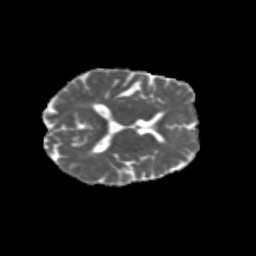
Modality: MD
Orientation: axial
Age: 61
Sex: male
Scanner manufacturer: siemens
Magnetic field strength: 3 T
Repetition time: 4.71 s
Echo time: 0.0906 s